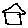
Label: house